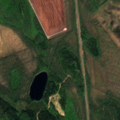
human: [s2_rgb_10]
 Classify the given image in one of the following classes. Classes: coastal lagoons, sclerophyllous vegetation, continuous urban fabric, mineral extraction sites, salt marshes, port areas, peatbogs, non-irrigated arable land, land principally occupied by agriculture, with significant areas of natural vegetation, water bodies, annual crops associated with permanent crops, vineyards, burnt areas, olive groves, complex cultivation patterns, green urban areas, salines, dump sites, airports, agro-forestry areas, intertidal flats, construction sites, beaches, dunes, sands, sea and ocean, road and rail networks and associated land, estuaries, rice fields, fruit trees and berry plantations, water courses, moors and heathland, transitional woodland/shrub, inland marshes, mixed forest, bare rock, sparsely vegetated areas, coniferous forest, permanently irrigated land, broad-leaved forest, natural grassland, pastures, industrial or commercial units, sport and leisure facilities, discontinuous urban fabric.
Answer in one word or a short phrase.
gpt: coniferous forest, mixed forest, transitional woodland/shrub, peatbogs